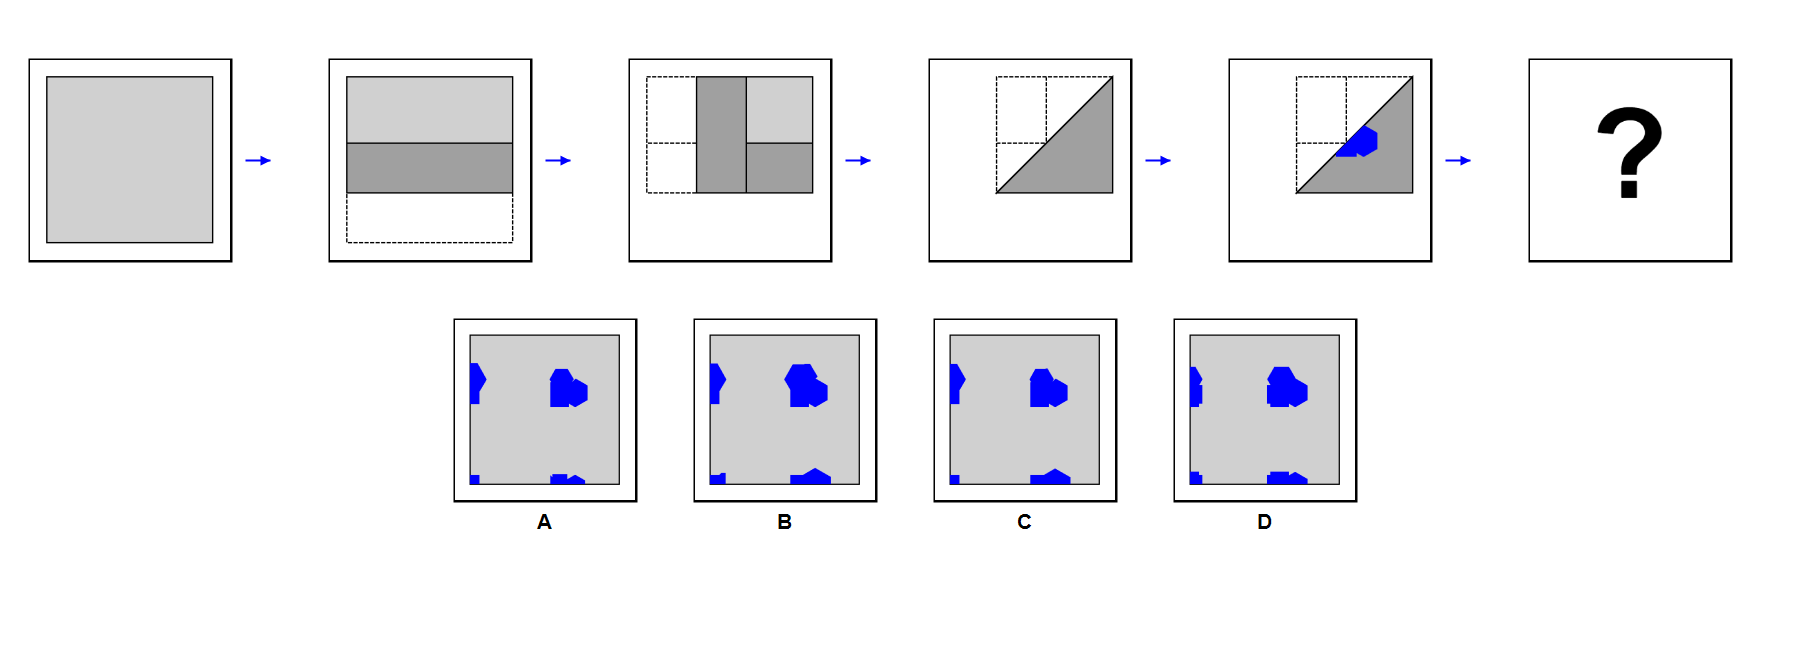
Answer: D